Question: I got a value from server and i stored it in NSString object. In that string "'" is replaced with '. I tried to replace this by using replaceOccurencesOfString. But it shows an error. Herewith i displayed my code and error.
'''
[mutstr_Description replaceOccurrencesOfString:@"'" withString:@"'" options:NSCaseInsensitiveSearch range:NSMakeRange(0, [mutstr_Description length])];
'''

Help to solve this issue.
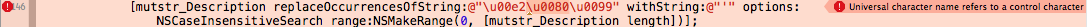
Answer: Assuming your string actually has the literal characters '\', 'u', '0', etc., you need to do this:
'''
[mutstr_Description replaceOccurrencesOfString:@"\u00e2\u0080\u0099" withString:@"'" options:NSCaseInsensitiveSearch range:NSMakeRange(0, [mutstr_Description length])];
'''
You need to escape the backslashes.
Update - perhaps your string actually has those control characters. Try this:
'''
NSString *controlChars = [NSString stringWithFormat:@"%C%C%C", 0xe2, 0x80, 0x99];
[mutstr_Description replaceOccurrencesOfString:controlChars withString:@"'" options:NSLiteralSearch range:NSMakeRange(0, [mutstr_Description length])];
'''